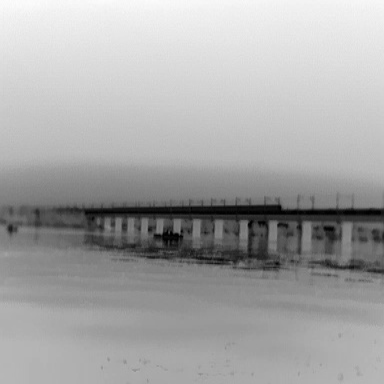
There is a warship in the infrared image.